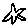
Label: star